Question: I want to fix a UISlider a constant distance away from the bottom of the screen. I can do this easily in the interface builder size inspector. I would simply use the red I shaped locks at the edge of autosizing square. In the image below it would lock to the top left.
I want to lock to the bottom and do it programmatically, not with interface builder.
I've been using the following code to resize but i now want it locked to the bottom :
view.autoresizingMask = (UIViewAutoresizingFlexibleWidth | UIViewAutoresizingFlexibleHeight)
Please help.

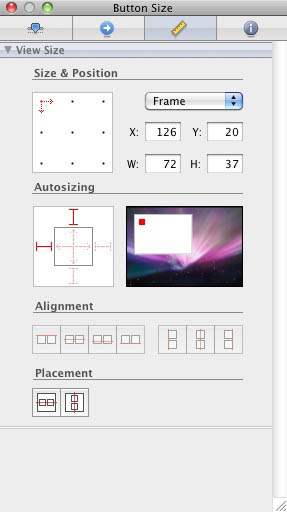
Answer: You need to have flexible top margin. You can also add 'UIViewAutoresizingFlexibleWidth' to see how it resizes horizontally.
'''
view.autoresizingMask = UIViewAutoresizingFlexibleTopMargin;
'''